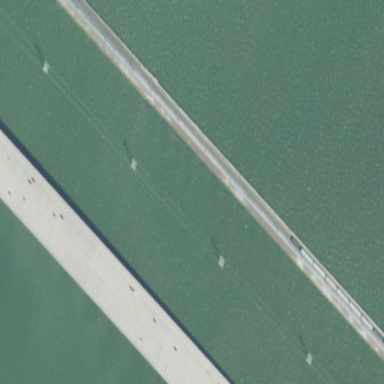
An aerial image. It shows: Man-made bridge.